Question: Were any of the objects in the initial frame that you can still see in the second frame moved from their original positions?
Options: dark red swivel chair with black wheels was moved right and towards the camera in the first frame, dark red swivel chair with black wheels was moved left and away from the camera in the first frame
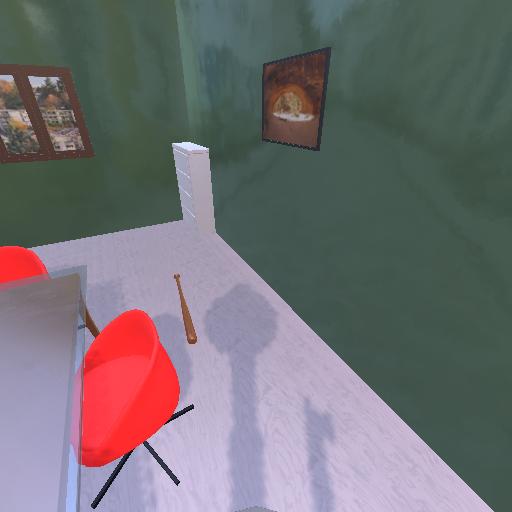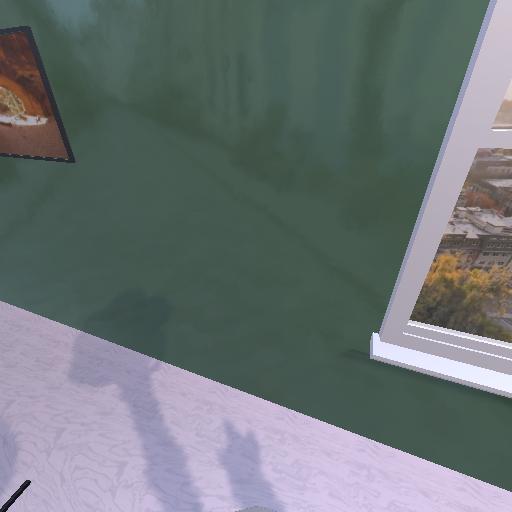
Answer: dark red swivel chair with black wheels was moved right and towards the camera in the first frame